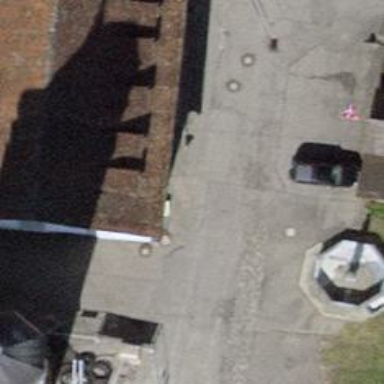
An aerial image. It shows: Grit bin.